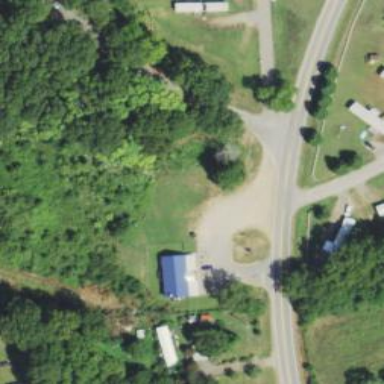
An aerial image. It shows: Driveway leading to service road.